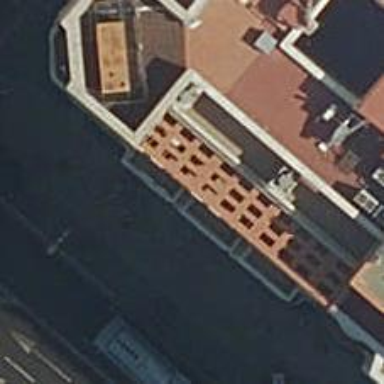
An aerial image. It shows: Hotel.